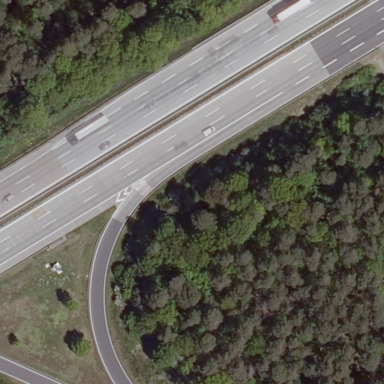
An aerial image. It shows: Motorway area.